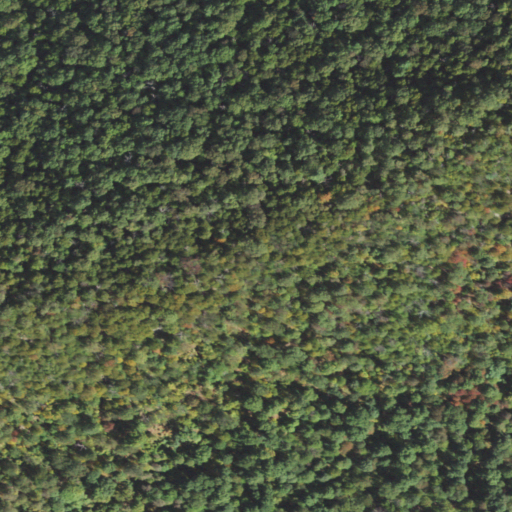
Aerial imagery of gap in Pennsylvania named Little Gap containing only deciduous forest